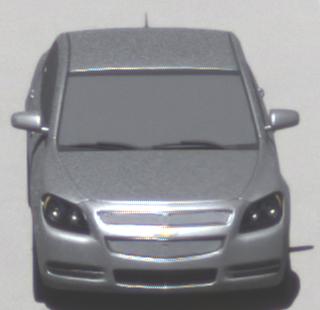
Make: Chevrolet
Model: Malibu 2.4
Detailed model: Malibu
Model produced from: 2012/07
Model produced until: 2014/08
Doors: 4
Color: white
Road condition: dry road
Daytime: midday
Contrast: high contrast